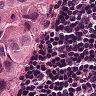
Metastatic tissue present: yes